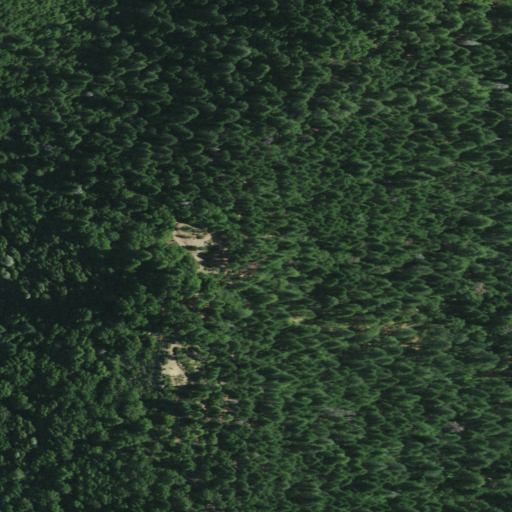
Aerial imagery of mountain in California named Brock Mountain containing evergreen forest, open development, and mixed forest